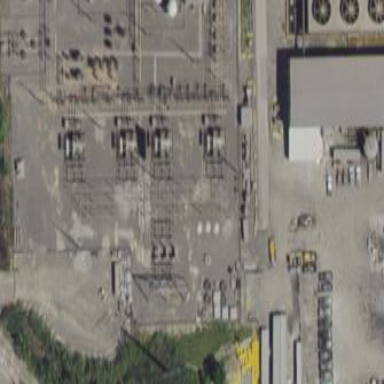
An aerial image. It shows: Industrial substation.